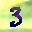
Label: 3